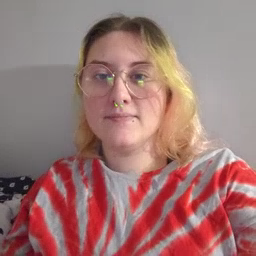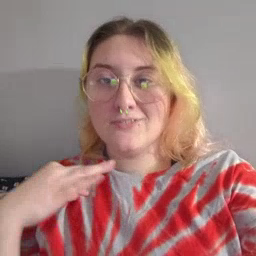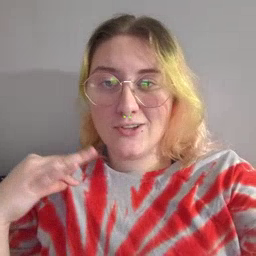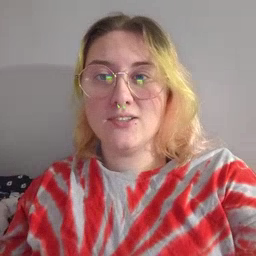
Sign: shirt